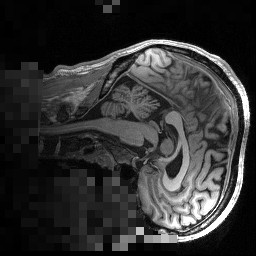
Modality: T1w
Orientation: sagittal
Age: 41
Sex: male
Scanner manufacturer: siemens
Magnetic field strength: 3 T
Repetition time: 2.53 s